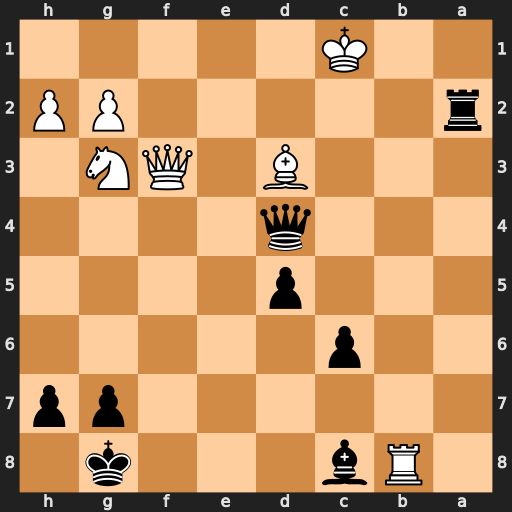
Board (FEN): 1Rb3k1/6pp/2p5/3p4/3q4/3B1QN1/r5PP/2K5
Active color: b
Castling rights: -
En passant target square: -
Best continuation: Qc3+ Kb1 Ra1#